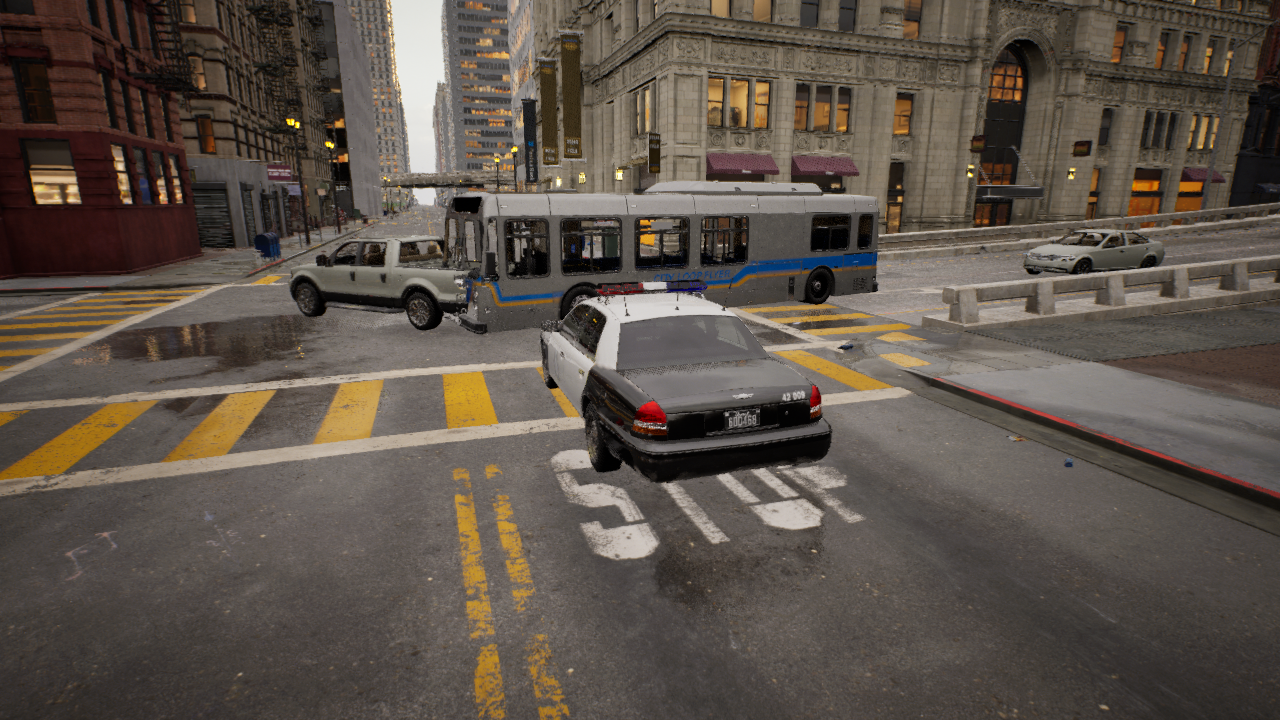
Venue: residential
Lighting: golden hour
Vehicle rig: sedan